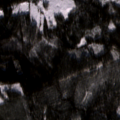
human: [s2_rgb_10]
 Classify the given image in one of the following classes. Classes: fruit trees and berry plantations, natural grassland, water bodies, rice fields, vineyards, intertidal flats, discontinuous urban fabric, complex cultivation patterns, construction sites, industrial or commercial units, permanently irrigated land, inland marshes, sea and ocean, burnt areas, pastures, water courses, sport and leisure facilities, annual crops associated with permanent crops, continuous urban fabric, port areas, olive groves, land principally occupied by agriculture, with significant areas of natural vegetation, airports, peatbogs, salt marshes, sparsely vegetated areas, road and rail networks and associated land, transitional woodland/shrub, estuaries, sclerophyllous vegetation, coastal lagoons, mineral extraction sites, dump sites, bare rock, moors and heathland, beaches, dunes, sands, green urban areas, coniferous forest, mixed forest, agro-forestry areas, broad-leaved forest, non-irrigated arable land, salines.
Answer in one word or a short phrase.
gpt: coniferous forest